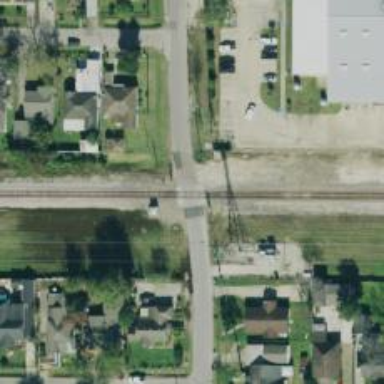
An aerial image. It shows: Level crossing with lights and saltire.